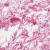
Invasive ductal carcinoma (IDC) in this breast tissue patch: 0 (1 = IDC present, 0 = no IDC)